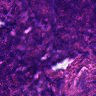
Metastatic tissue present: no